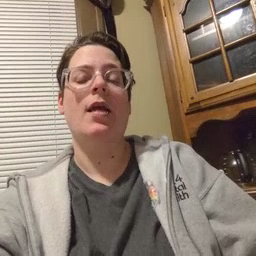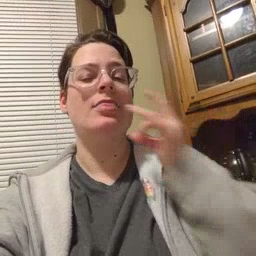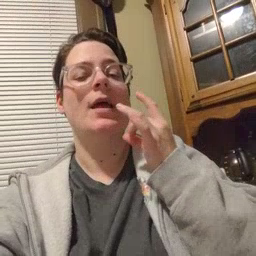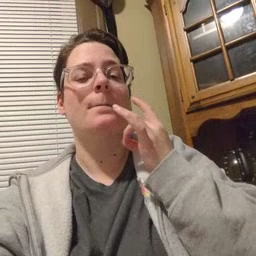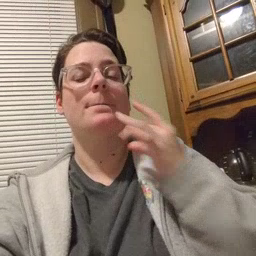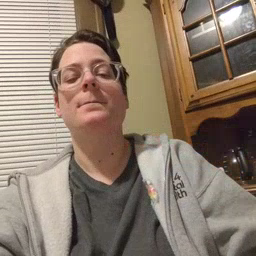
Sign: lamp